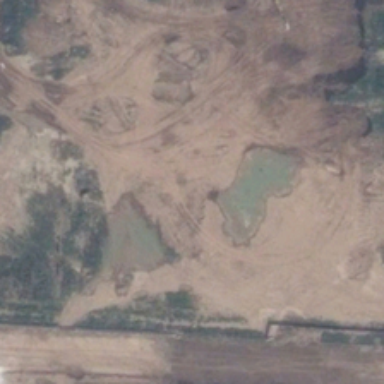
There are some inregular ponds in the tract of bareland .